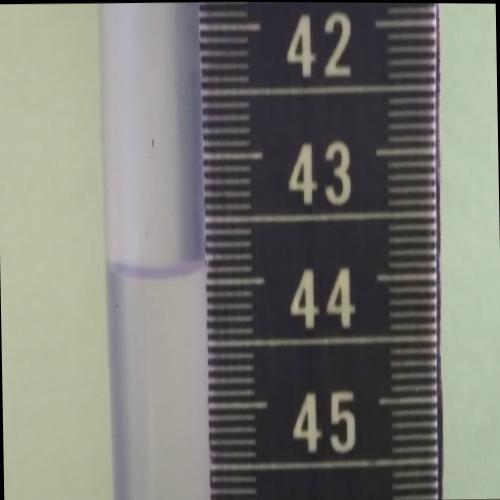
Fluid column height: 43.9 cm